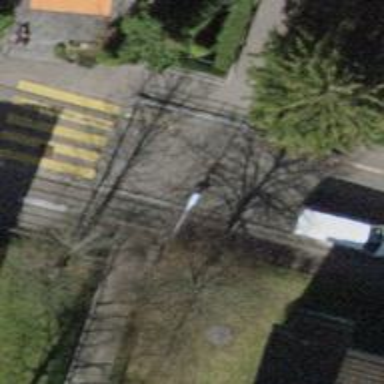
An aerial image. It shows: Street cabinet used for power utility.